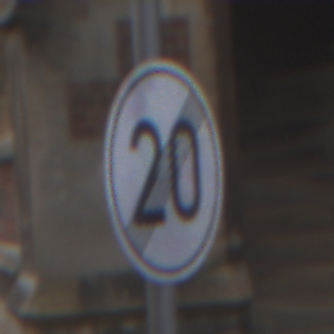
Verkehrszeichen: EndeGeschwindigkeit20
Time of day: Midday
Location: Outdoor (Urban)
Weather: Overcast
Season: NotSpecified
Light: Natural